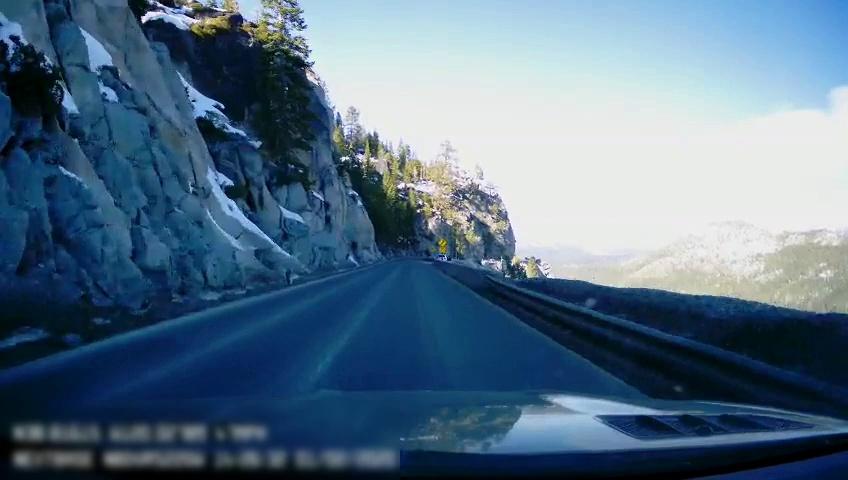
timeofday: Day
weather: Snowy
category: Drivable Space
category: Vehicles | Car
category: Lanes | Current Lane
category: Traffic | Signs